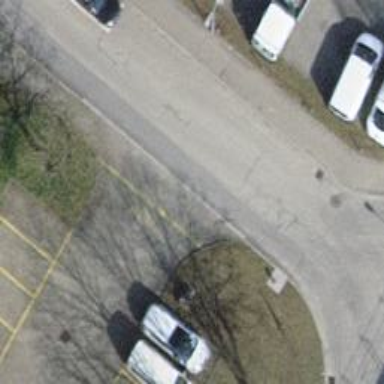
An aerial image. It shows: Sidewalk along the footway.